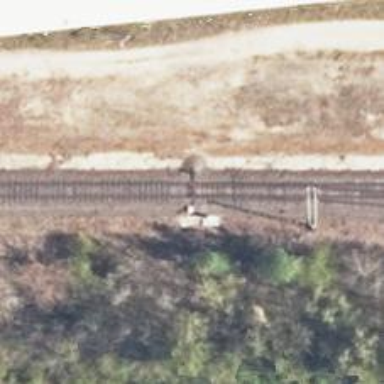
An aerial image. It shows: Railway switch.